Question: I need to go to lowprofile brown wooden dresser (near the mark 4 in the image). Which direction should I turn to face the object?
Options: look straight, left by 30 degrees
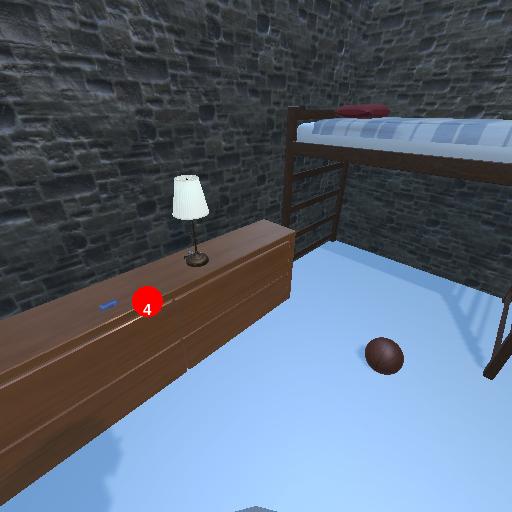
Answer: look straight